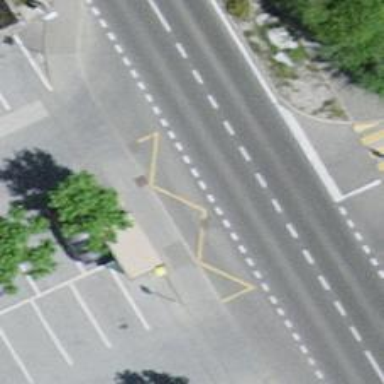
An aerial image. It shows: Bus stop with shelter. It is platform for public transport.